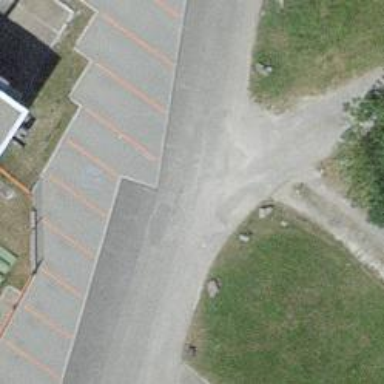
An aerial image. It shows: Marked crossing on footway.